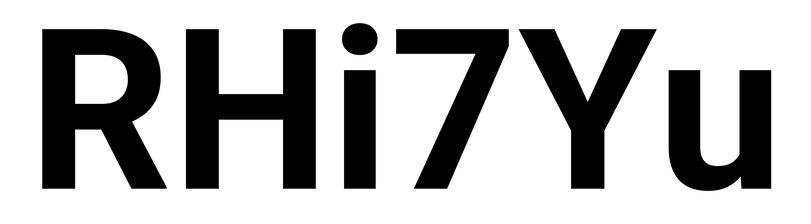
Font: Roboto_Bold